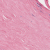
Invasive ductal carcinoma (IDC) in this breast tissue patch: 1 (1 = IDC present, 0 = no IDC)